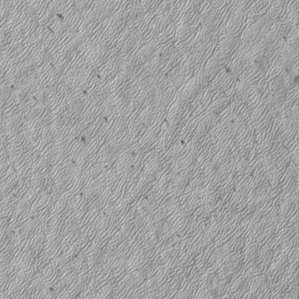
Label: frost